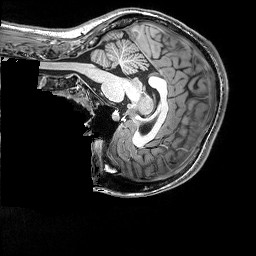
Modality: T1w
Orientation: sagittal
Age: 19
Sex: female